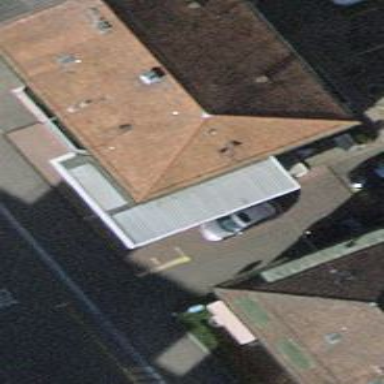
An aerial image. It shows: View of roof of building.